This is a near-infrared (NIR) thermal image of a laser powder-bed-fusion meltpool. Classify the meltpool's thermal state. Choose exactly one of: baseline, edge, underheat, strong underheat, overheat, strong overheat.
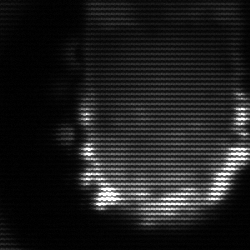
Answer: baseline